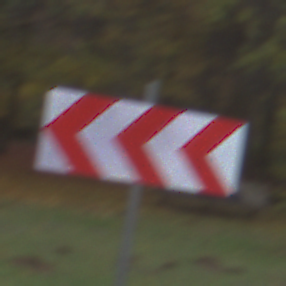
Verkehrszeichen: RichtungstafelnInKurvenGrossRechts
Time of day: SunriseSunset
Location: Outdoor (Nature)
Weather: PartlyCloudy
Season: Autumn
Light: Natural